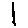
Label: line